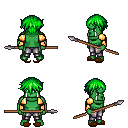
a pixel art fantasy rpg character, male body template, orc, green skin, gold arm armor, metal pants, green short bangs hairstyle, brown slippers, spear, four views (front, back, left, right), 2x2 character sprite sheet, small pixel art, hard edges, no anti-aliasing